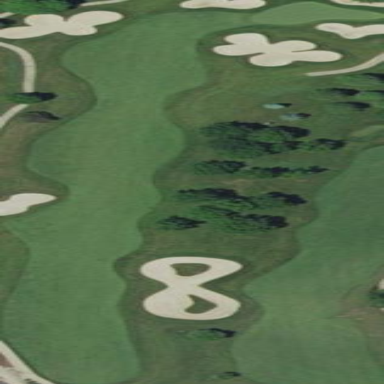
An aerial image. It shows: Grassy area designated as golf fairway.